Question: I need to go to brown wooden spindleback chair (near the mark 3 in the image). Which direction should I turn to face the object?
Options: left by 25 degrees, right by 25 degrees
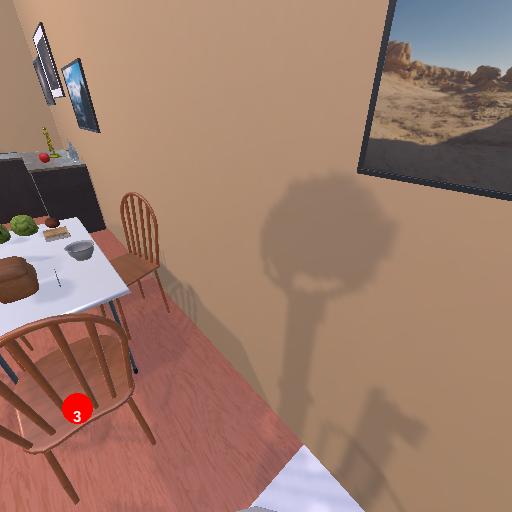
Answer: left by 25 degrees